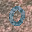
Label: 0